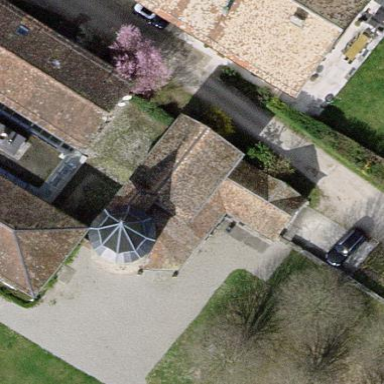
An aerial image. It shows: Building with gabled roof. The building has multiple parts.